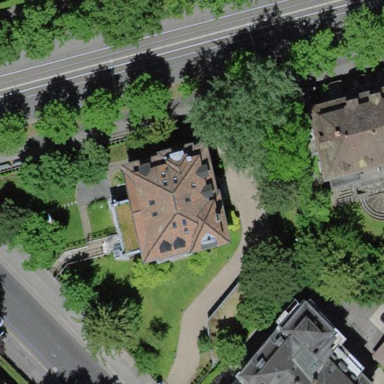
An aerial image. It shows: Embassy building.